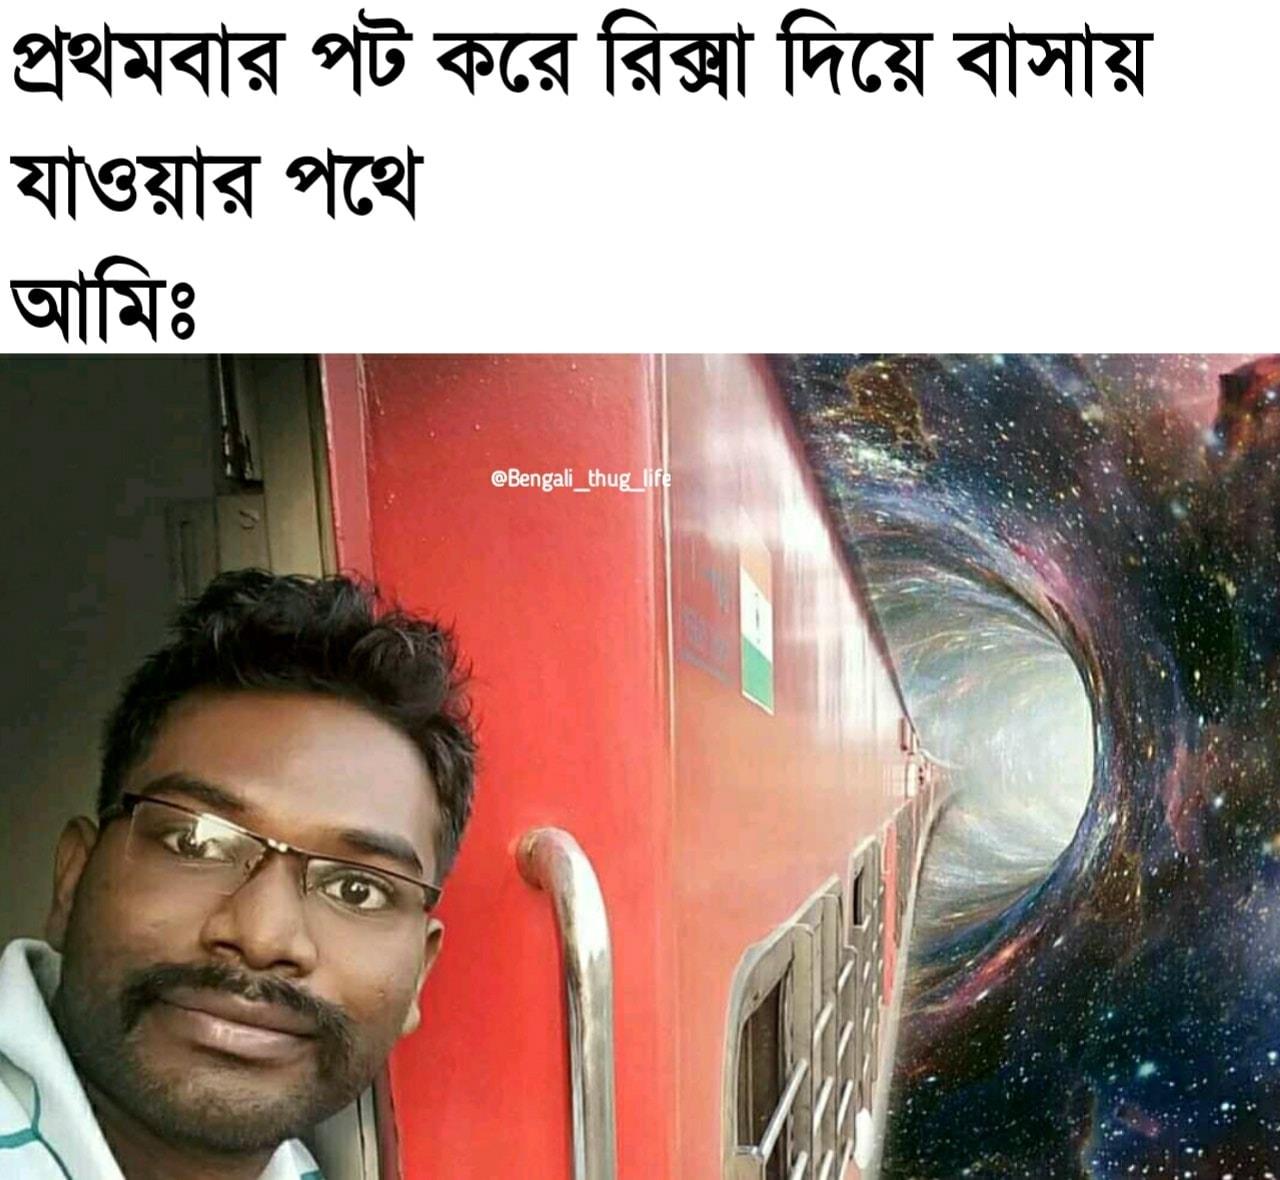
Caption: প্রথমবার পট করে রিক্সা দিয়ে বাসায় যাওয়ার পথে    আমিঃ
Label: non-hate